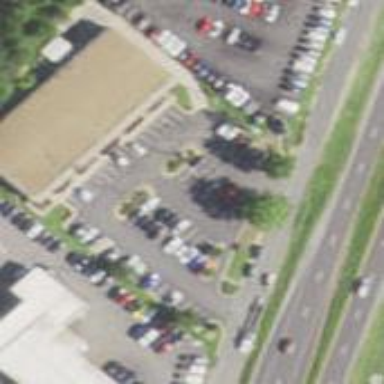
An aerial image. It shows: Commercial building.